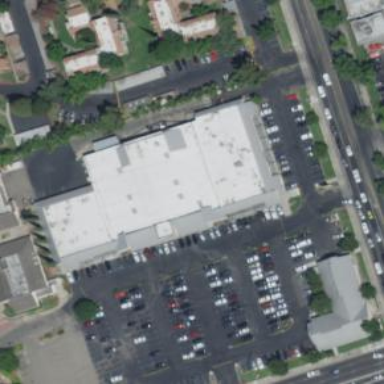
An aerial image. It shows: Retail building.